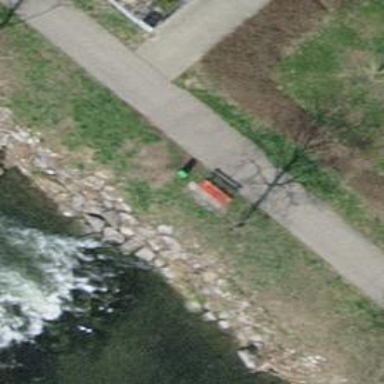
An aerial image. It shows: Red bench.